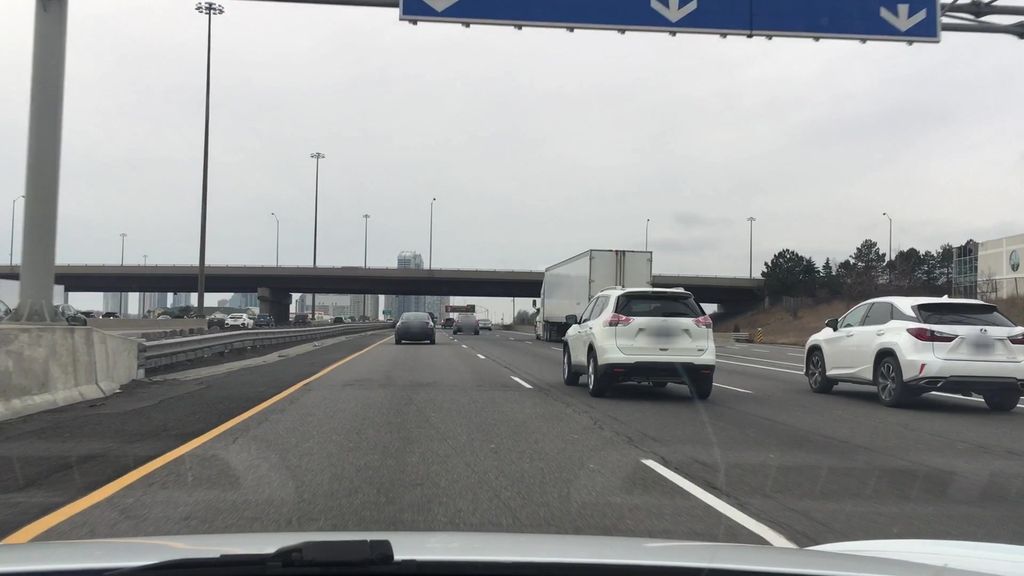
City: toronto